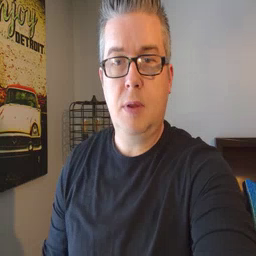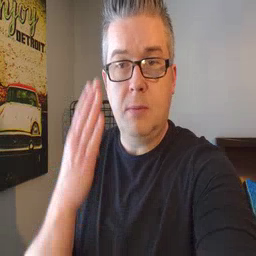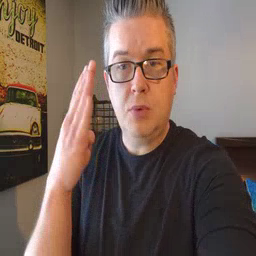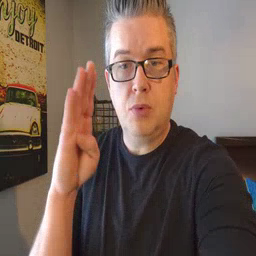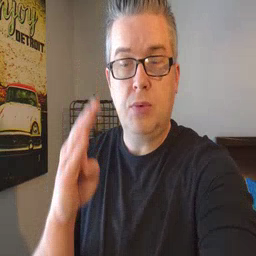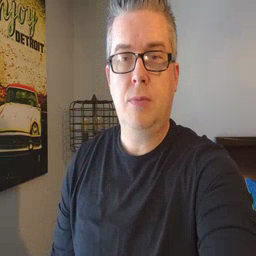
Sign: blue